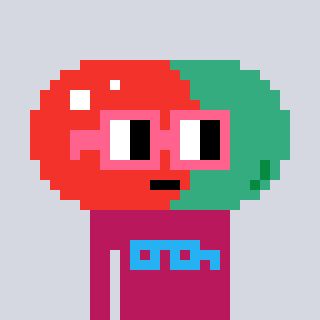
a pixel art character with square pink glasses, a pill-shaped head and a darkpink-colored body on a cool background